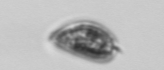
Label: Prorocentrum_triestinum